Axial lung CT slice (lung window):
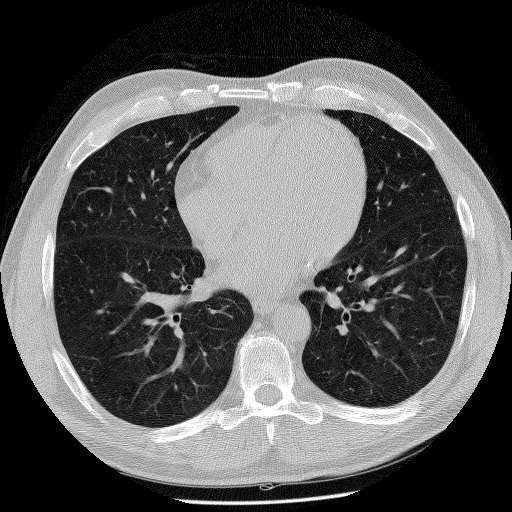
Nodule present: yes
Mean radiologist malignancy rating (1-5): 3